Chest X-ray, AP view. Patient: 81 years old, sex M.
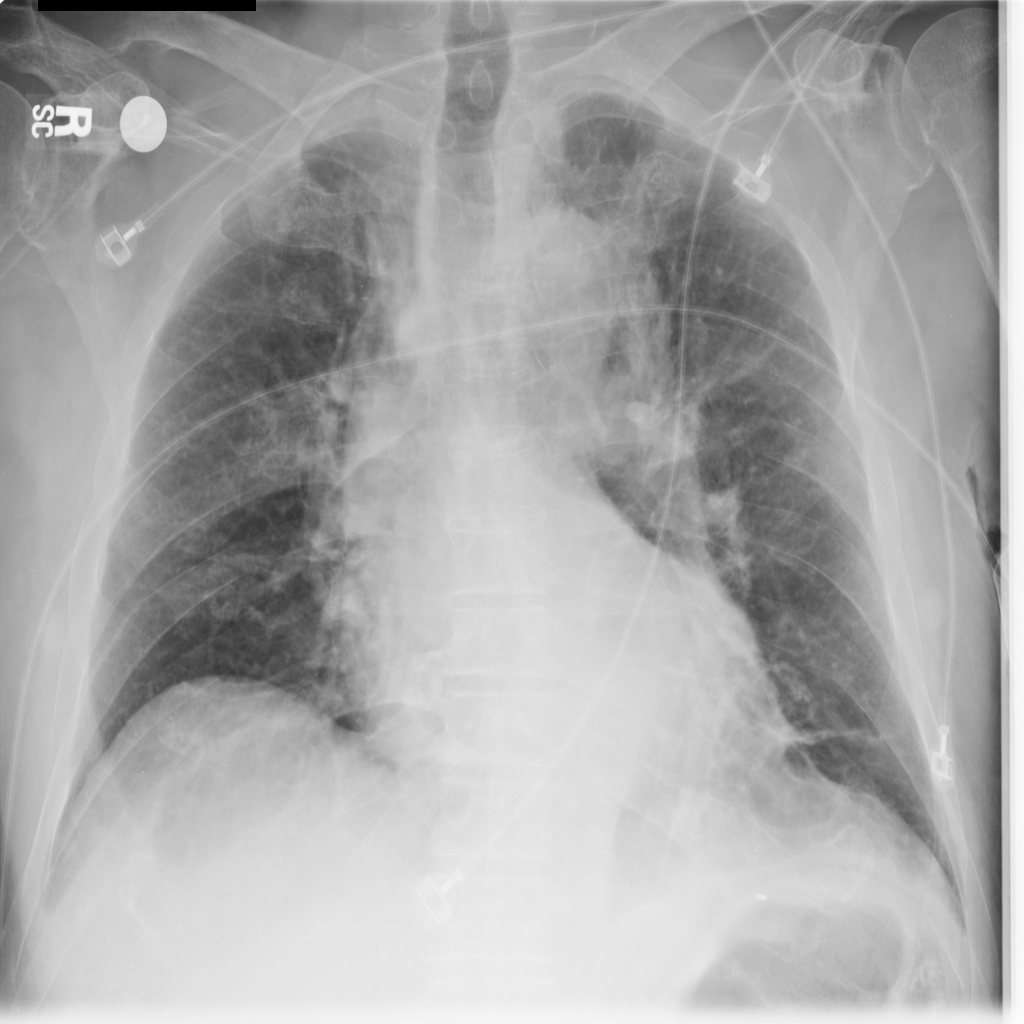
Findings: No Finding